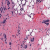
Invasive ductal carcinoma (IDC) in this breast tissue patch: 1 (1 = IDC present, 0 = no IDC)